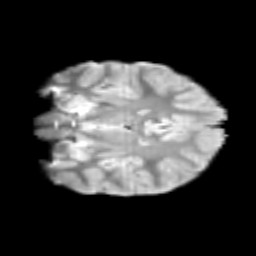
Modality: T2w
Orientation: coronal
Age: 11
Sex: male
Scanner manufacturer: siemens
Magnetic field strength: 3 T
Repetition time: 3.8 s
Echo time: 0.07 s